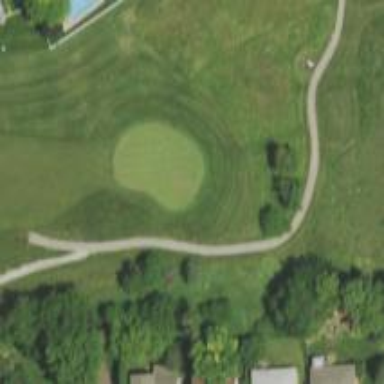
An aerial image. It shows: Golf hole.